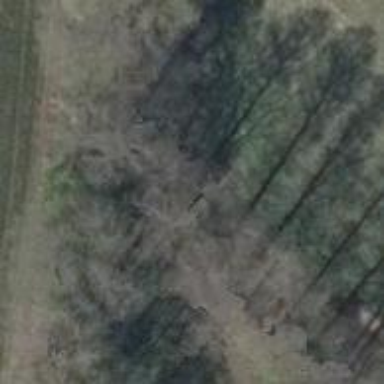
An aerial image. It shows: Row of deciduous broadleaved trees.